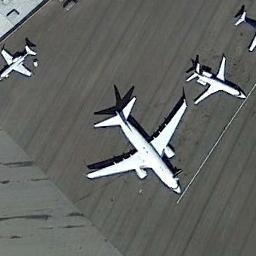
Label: airplane